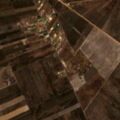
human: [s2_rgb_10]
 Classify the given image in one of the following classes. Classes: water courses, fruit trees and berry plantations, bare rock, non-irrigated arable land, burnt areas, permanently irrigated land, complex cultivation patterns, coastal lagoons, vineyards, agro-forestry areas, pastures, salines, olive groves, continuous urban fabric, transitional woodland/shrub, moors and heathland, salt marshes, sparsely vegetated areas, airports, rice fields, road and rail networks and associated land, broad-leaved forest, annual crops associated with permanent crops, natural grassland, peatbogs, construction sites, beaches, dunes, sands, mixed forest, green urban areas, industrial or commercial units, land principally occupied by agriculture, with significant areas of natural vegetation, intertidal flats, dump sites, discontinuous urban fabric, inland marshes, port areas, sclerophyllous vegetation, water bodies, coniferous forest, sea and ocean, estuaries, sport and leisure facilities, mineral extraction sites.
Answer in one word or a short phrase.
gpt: complex cultivation patterns, broad-leaved forest, transitional woodland/shrub